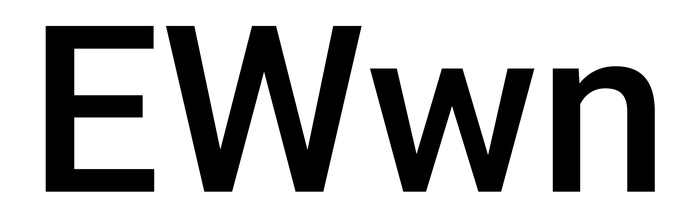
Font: Roboto_Medium